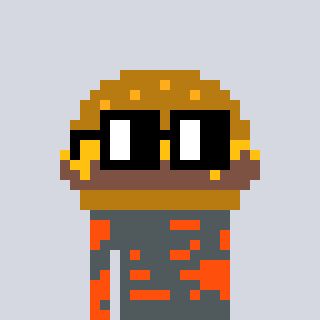
a pixel art character with square black glasses, a burger-shaped head and a orange-colored body on a cool background